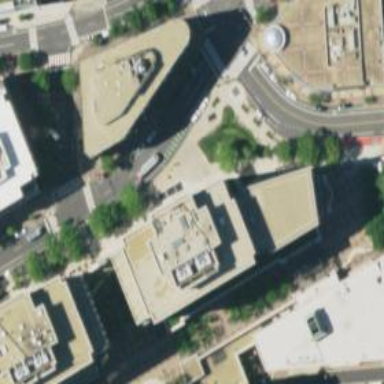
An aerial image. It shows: Public building.